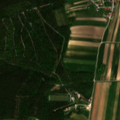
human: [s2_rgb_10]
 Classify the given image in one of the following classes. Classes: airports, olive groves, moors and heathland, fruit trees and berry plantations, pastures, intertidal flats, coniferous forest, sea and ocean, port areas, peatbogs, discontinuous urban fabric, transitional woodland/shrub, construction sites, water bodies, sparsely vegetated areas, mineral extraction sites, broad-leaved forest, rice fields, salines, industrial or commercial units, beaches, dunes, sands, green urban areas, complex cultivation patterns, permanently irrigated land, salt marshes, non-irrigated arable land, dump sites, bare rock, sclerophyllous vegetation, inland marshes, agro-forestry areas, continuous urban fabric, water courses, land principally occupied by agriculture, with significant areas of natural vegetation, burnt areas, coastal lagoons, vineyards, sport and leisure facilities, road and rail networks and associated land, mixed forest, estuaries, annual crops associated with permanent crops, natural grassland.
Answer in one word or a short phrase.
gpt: non-irrigated arable land, complex cultivation patterns, land principally occupied by agriculture, with significant areas of natural vegetation, coniferous forest